Field crop: tomato
Growth stage: 1
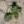
Species: solanum